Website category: university
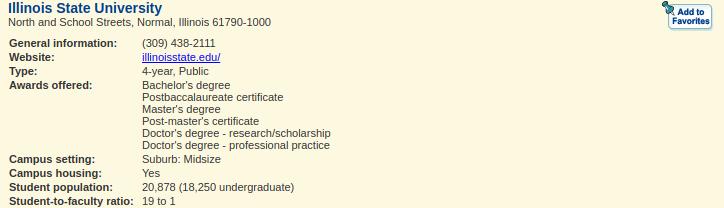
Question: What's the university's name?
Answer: Illinois State University

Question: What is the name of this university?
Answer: Illinois State University

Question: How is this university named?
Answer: Illinois State University

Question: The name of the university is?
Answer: Illinois State University

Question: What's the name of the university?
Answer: Illinois State University

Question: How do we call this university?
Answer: Illinois State University

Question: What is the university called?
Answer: Illinois State University

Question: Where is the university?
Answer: North and School Streets, Normal, Illinois 61790-1000

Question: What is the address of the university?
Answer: North and School Streets, Normal, Illinois 61790-1000

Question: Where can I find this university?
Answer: North and School Streets, Normal, Illinois 61790-1000

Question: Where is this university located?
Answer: North and School Streets, Normal, Illinois 61790-1000

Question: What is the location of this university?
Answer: North and School Streets, Normal, Illinois 61790-1000

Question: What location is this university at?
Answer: North and School Streets, Normal, Illinois 61790-1000

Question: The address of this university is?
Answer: North and School Streets, Normal, Illinois 61790-1000

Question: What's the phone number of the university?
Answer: (309) 438-2111

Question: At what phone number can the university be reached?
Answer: (309) 438-2111

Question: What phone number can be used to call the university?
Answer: (309) 438-2111

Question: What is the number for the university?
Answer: (309) 438-2111

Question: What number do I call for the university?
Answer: (309) 438-2111

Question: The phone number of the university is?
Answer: (309) 438-2111

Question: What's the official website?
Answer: illinoisstate.edu/

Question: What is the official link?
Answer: illinoisstate.edu/

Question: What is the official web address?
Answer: illinoisstate.edu/

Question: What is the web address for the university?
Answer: illinoisstate.edu/

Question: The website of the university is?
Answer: illinoisstate.edu/

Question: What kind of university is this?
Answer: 4-year, Public

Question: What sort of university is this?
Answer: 4-year, Public

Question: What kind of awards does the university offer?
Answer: Bachelor's degree Postbaccalaureate certificate Master's degree Post-master's certificate Doctor's degree - research/scholarship Doctor's degree - professional practice

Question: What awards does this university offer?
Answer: Bachelor's degree Postbaccalaureate certificate Master's degree Post-master's certificate Doctor's degree - research/scholarship Doctor's degree - professional practice

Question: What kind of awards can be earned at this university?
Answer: Bachelor's degree Postbaccalaureate certificate Master's degree Post-master's certificate Doctor's degree - research/scholarship Doctor's degree - professional practice

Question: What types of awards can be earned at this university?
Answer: Bachelor's degree Postbaccalaureate certificate Master's degree Post-master's certificate Doctor's degree - research/scholarship Doctor's degree - professional practice

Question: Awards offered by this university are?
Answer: Bachelor's degree Postbaccalaureate certificate Master's degree Post-master's certificate Doctor's degree - research/scholarship Doctor's degree - professional practice

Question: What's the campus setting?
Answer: Suburb: Midsize

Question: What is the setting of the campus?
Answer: Suburb: Midsize

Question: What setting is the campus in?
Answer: Suburb: Midsize

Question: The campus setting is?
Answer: Suburb: Midsize

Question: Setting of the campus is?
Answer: Suburb: Midsize

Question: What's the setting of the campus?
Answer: Suburb: Midsize

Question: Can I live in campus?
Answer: Yes

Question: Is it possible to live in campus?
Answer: Yes

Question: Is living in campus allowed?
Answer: Yes

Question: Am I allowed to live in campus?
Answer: Yes

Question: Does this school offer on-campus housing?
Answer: Yes

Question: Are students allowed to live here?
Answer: Yes

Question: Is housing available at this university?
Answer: Yes

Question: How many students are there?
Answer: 20,878 (18,250 undergraduate)

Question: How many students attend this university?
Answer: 20,878 (18,250 undergraduate)

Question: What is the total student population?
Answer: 20,878 (18,250 undergraduate)

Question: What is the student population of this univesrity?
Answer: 20,878 (18,250 undergraduate)

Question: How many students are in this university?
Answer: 20,878 (18,250 undergraduate)

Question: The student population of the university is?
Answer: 20,878 (18,250 undergraduate)

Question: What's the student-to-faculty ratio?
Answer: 19 to 1

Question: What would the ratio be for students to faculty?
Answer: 19 to 1

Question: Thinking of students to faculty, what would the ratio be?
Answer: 19 to 1

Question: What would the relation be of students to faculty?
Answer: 19 to 1

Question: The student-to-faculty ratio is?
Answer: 19 to 1

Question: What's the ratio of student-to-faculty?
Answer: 19 to 1

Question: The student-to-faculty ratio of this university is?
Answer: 19 to 1